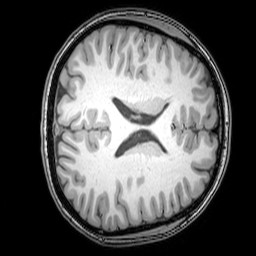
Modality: T1w
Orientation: axial
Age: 21
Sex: female
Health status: healthy
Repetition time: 0.081 s
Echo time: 0.037 s